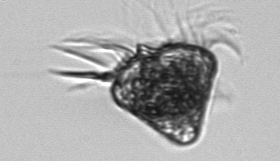
Label: Ciliophora